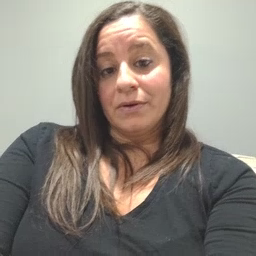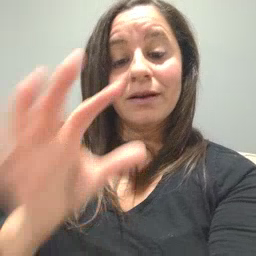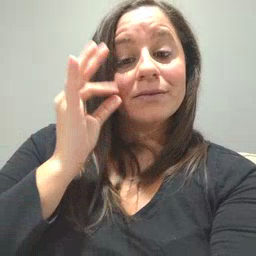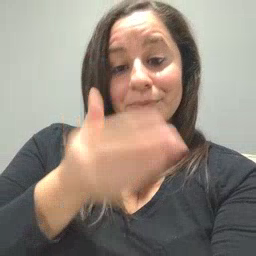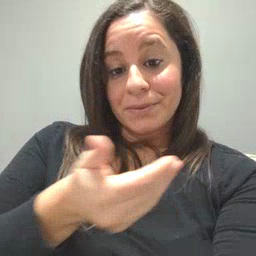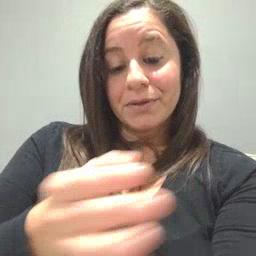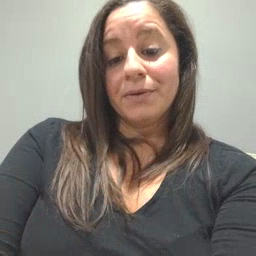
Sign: kitty